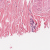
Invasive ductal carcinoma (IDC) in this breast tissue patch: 0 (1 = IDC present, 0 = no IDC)